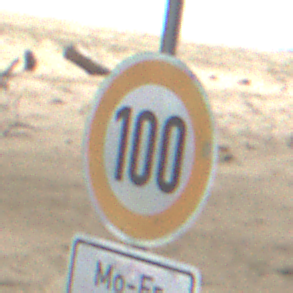
Verkehrszeichen: Geschwindigkeit100
Zusatzzeichen unten: ZeitangabenMitBeschraenkungAufWochentage2
Umgebung: Roofed, Beach
Tageszeit: Midday
Wetter: Overcast
Licht: Natural
Jahreszeit: NotSpecified
Kontrast: LowContrast